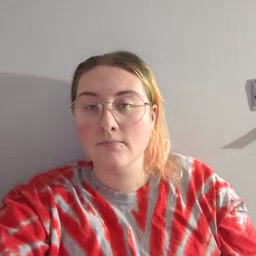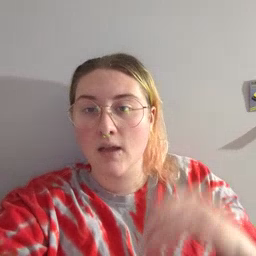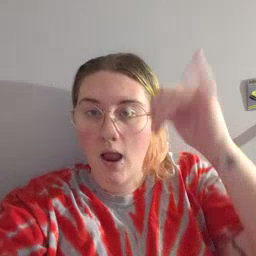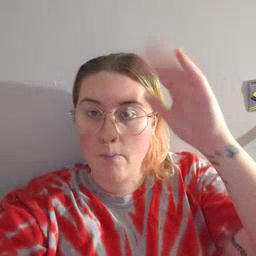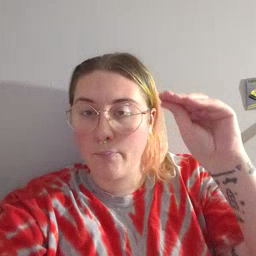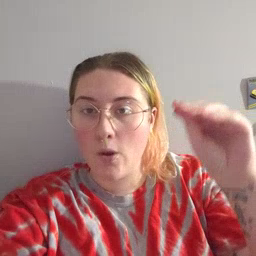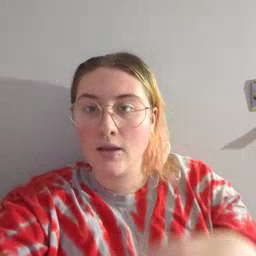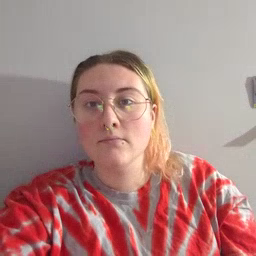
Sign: cowboy